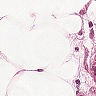
Metastatic tissue present: yes